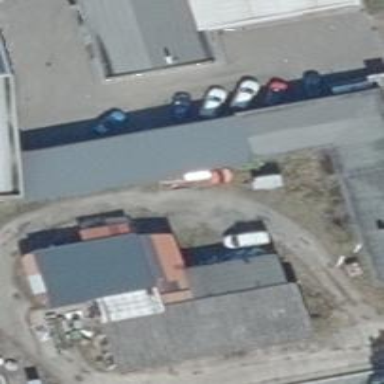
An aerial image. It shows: Car shop.